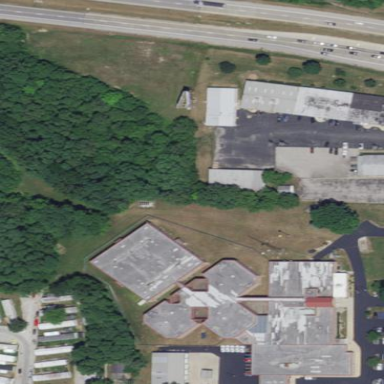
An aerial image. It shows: Police facility.